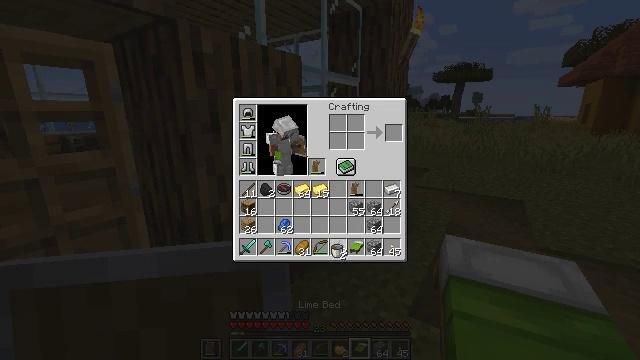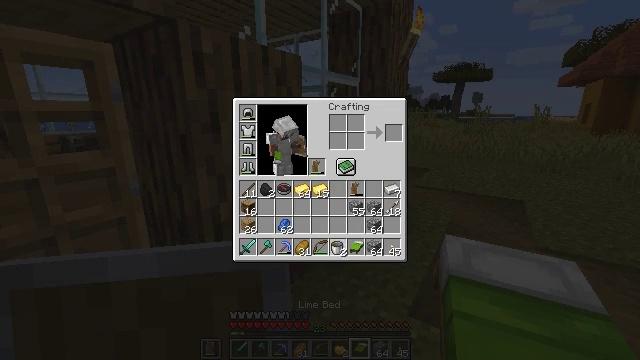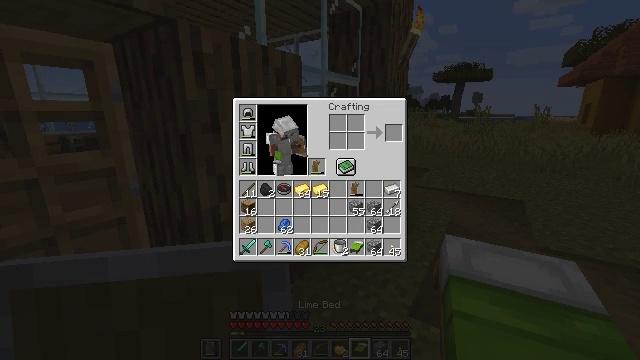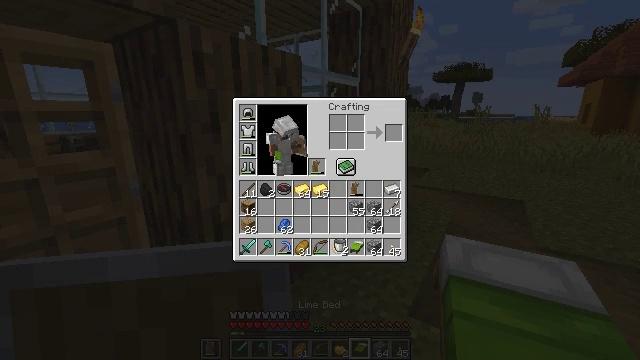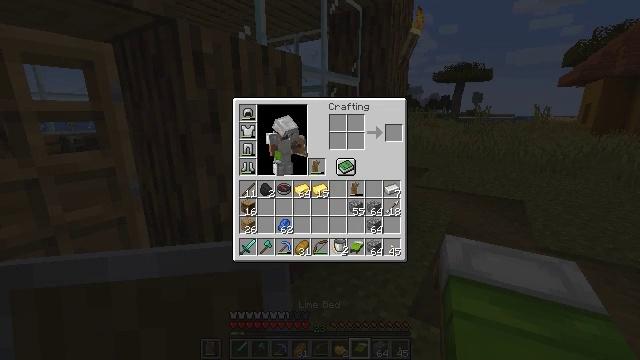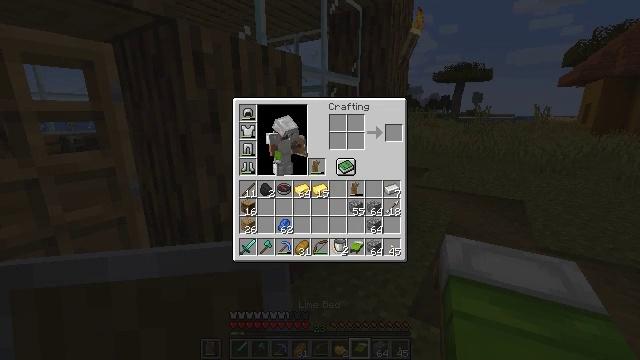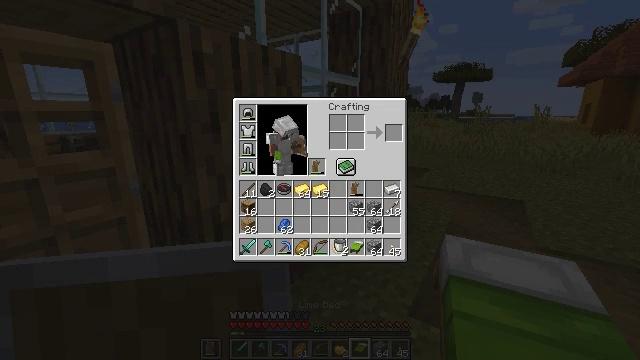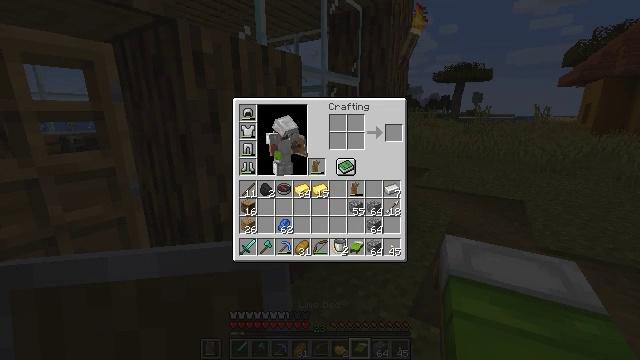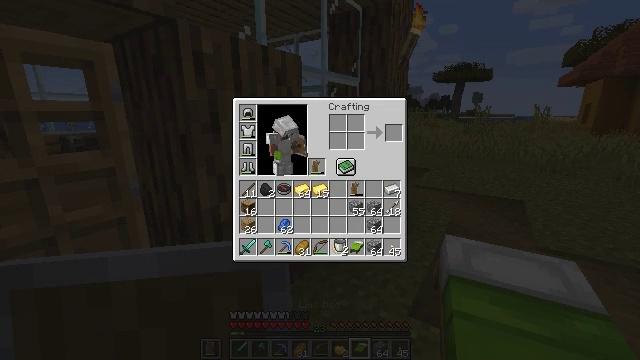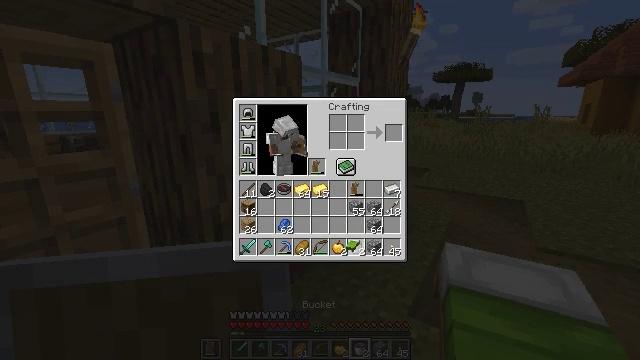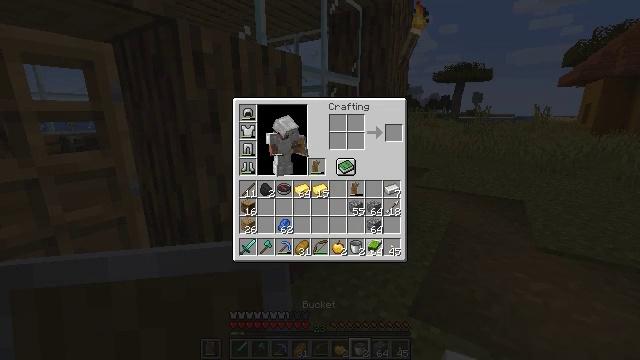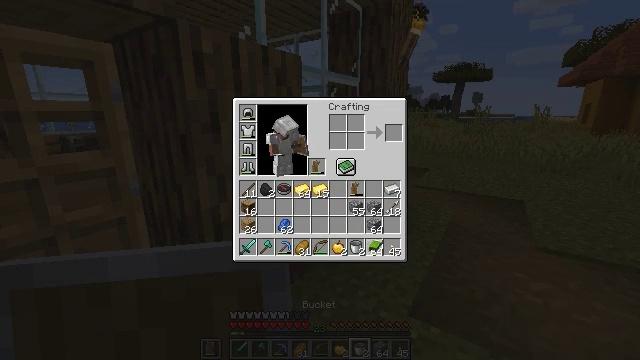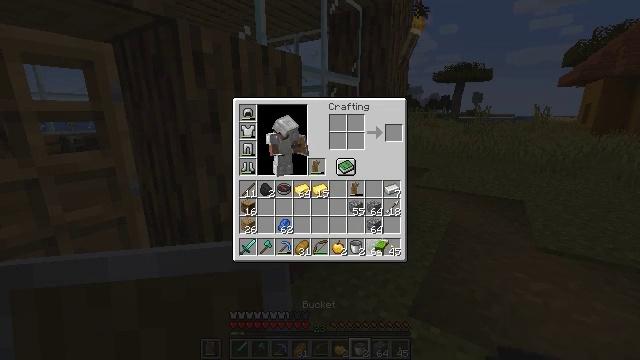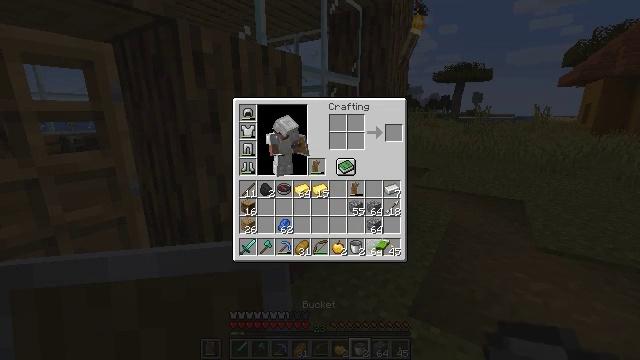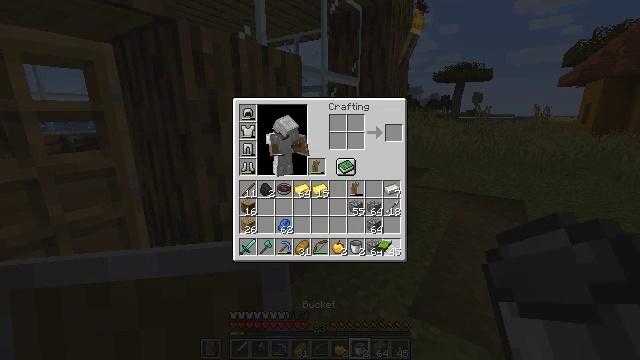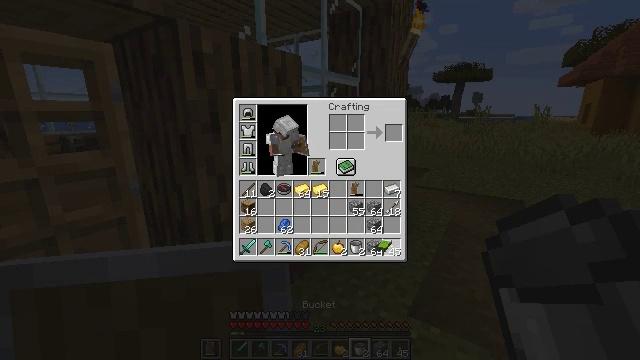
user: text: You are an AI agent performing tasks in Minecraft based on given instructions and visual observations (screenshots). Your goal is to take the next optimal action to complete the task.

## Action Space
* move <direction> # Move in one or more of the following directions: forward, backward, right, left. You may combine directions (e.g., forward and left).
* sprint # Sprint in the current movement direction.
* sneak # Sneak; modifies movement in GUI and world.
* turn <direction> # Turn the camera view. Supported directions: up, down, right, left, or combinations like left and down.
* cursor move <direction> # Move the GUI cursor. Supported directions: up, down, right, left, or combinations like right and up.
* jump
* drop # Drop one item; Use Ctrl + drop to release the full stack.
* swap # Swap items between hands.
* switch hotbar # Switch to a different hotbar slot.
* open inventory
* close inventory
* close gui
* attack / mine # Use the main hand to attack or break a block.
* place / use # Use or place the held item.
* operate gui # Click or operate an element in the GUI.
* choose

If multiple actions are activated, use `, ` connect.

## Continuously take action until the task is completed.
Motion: motion action
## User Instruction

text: Kill mobs.
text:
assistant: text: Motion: no_op
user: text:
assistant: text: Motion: no_op
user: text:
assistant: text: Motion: no_op
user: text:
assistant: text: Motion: no_op
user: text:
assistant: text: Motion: no_op
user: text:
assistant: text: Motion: operate gui
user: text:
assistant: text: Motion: operate gui
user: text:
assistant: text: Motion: operate gui
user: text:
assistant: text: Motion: cursor move right
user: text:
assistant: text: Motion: cursor move right
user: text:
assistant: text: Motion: no_op
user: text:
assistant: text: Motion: no_op
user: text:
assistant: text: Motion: no_op
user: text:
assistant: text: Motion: no_op
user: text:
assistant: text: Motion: no_op
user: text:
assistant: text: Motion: no_op
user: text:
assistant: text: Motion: no_op
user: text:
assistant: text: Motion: no_op
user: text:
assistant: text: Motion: operate gui
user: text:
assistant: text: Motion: operate gui
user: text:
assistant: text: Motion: no_op
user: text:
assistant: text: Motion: no_op
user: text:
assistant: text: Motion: no_op
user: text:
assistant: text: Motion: no_op
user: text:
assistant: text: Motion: no_op
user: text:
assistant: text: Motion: no_op
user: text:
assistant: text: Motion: no_op
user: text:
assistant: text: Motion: no_op
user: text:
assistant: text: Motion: no_op
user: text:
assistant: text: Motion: no_op